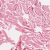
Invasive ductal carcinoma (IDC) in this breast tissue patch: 0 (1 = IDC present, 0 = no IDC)